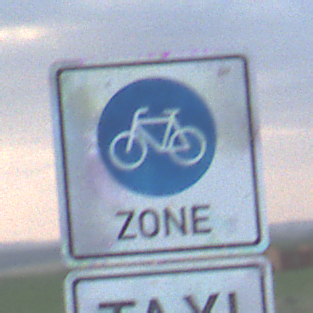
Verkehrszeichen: BeginnFahrradzone
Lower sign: BesondereFahrzeugeUndTransportgueter1
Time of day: SunriseSunset
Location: Outdoor (Nature)
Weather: PartlyCloudy
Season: NotSpecified
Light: Natural